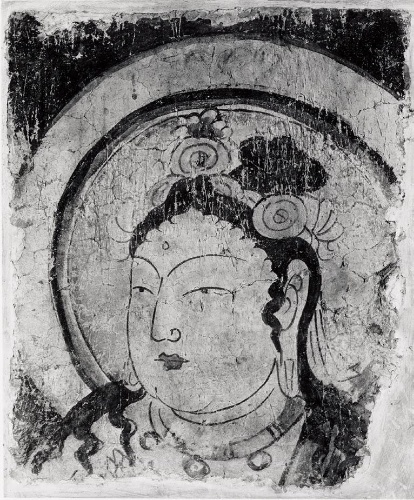
Date: 9th–10th century
Object type: Wall painting
Classification: Paintings
Medium: Water-based pigment on mud plaster
Culture: Xinjiang Uyghur Autonomous Region
Period: Uyghur kingdom
Dimensions: 14 1/2 x 13 in. (36.8 x 33 cm)
Department: Asian Art
Credit line: From the Collection of A. W. Bahr, Purchase, Fletcher Fund, 1947
Accession year: 1947
Repository: Metropolitan Museum of Art, New York, NY
Tags: Bodhisattvas